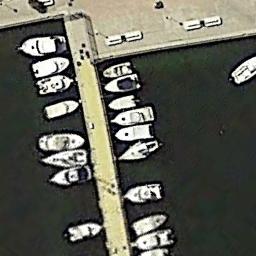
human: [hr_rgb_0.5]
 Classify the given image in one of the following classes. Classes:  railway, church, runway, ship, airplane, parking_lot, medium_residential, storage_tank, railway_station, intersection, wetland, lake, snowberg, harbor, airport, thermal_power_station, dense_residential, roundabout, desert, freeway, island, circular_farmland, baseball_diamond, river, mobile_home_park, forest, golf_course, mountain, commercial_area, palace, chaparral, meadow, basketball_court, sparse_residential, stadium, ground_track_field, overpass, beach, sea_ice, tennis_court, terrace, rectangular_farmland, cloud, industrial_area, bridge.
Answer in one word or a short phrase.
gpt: harbor